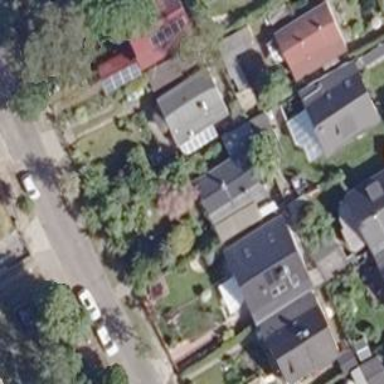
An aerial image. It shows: Residential area.